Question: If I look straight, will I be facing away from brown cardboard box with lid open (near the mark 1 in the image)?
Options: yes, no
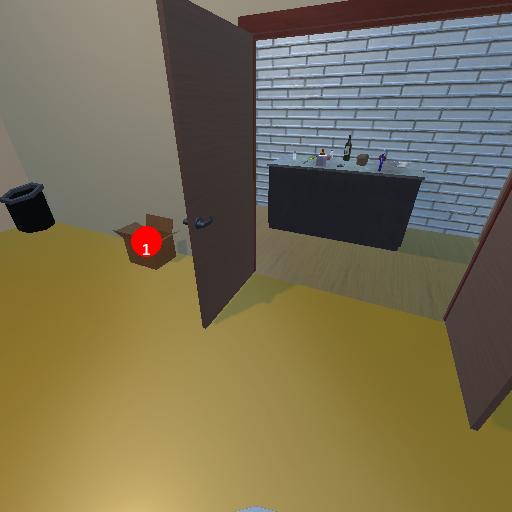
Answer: yes